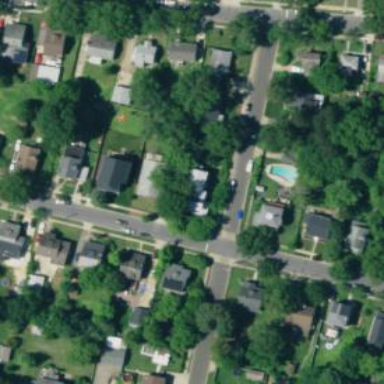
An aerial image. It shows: Residential road with asphalt surface and separate sidewalk.